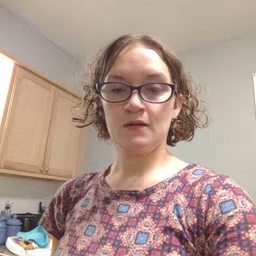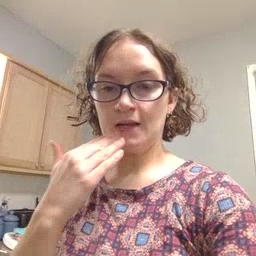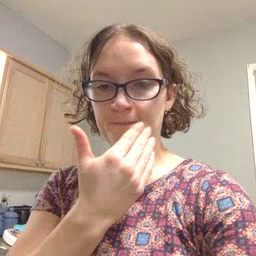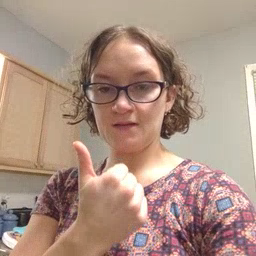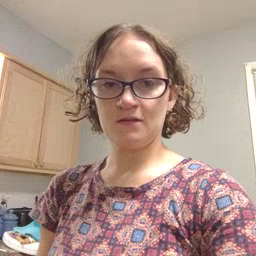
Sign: napkin